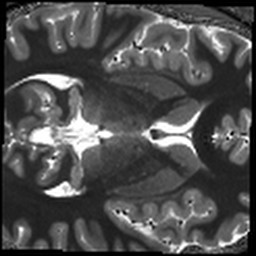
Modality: T1map
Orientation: axial
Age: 26
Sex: female